Question: I have a line from (, ) to (, ), and I would like to draw a line starting at (, ), with length l, that makes an angle of th with the original line.
How do I compute the coordinates of the endpoint of this new line? See the diagram:

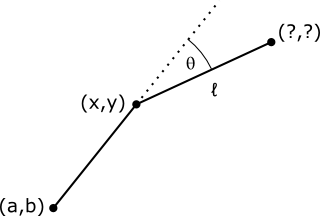
Answer: It's nearly always simpler to use vector algebra for this kind of thing, rather than Cartesian coordinates. Let's start by labelling the points:

Let R(th) be the matrix that rotates by th radians :

Then compute:
= - (the vector from to )
= / || (the unit vector in the direction of )
= R(-th) (the unit vector in the direction of ; your rotation is , so we need R(-th) here, not R(th))
= l (the vector of length l in the direction of )
= +
This approach avoids the need to compute an arctangent, which would need some care (if done naively, it runs into trouble when is vertically above or below ; but most languages have a function like 'atan2' for handling this case).
In any sensible programming language with a vector library you should be able to write this as a one-liner, perhaps like this:
'''
C = B + (B - A).unit().rotate(-theta) * l
'''